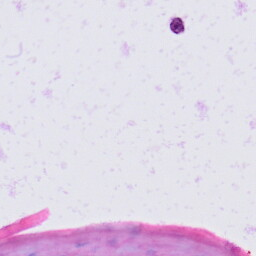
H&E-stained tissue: Prostate